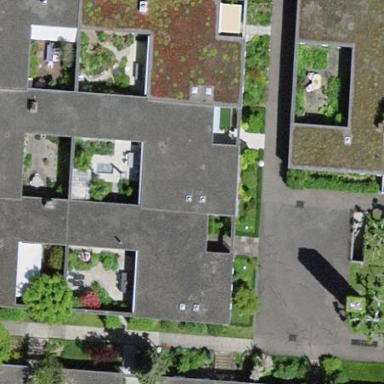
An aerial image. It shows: Building.